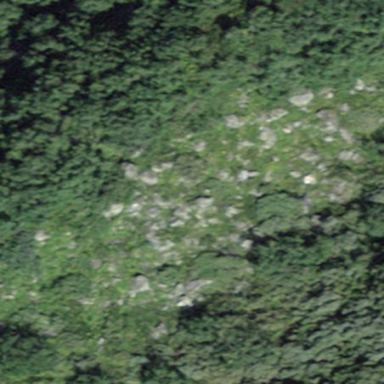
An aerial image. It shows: Natural area of fell.